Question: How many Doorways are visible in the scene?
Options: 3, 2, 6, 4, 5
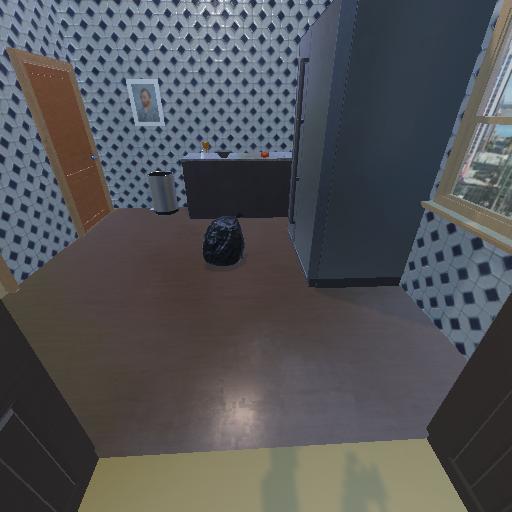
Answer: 3